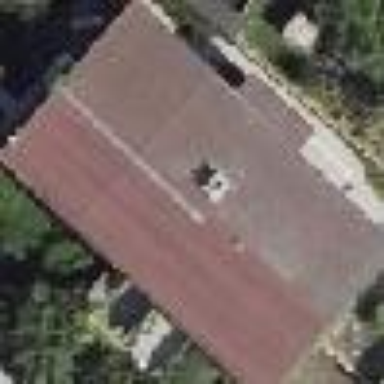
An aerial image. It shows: Detached building with gabled roof.